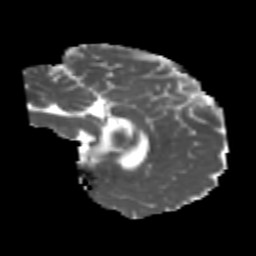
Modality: MD
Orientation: sagittal
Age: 23
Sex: male
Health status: healthy